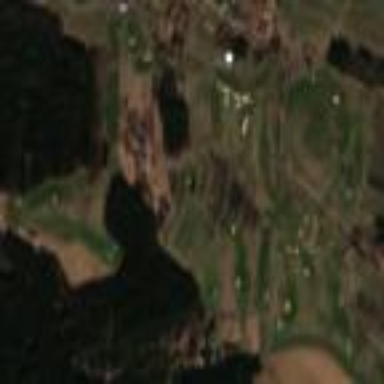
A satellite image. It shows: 18-hole golf course providing leisure land for golf enthusiasts.